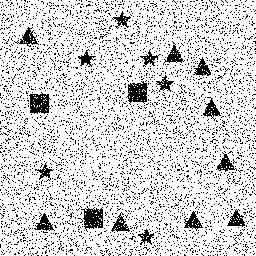
Squares: 3
Triangles: 9
Stars: 6
Total shapes: 18